Question: Can I change the line color on 'EditText'. When is active it has some greenish color.
Is it possible to change only the color of line when is active, and how can I do this...?
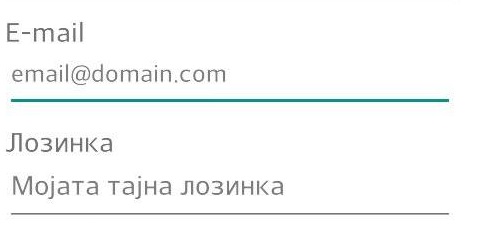
Answer: You need to set background source for an edit text.
1. Generate it http://android-holo-colors.com/
2. Than you can apply generated drawable as background like android:background="@drawable/my_theme_edit_text" for the custom EditText. Or you can set that background in your app theme - you will find example in .zip file from that site